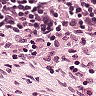
Metastatic tissue present: no